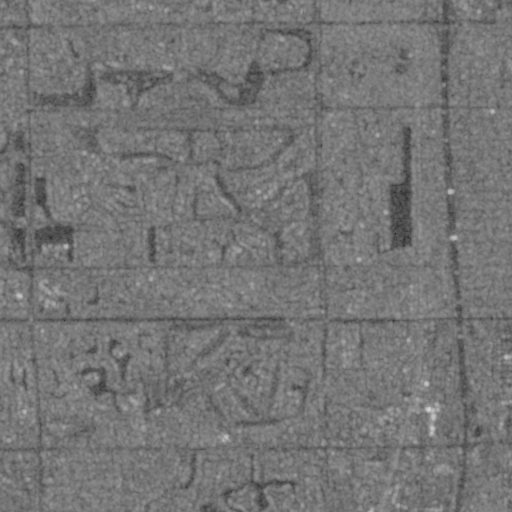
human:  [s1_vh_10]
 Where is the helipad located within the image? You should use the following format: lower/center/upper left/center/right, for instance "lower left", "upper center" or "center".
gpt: The helipad is located in the upper center of the image.
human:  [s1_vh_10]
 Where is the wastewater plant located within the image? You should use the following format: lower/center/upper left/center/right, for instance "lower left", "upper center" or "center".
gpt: The wastewater plant is located in the lower right of the image.
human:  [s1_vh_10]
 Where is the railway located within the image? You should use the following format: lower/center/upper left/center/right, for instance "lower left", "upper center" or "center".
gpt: The railway is located in the right of the image.
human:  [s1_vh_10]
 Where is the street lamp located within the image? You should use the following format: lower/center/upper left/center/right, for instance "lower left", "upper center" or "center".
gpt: The street lamp is located in the upper center of the image.
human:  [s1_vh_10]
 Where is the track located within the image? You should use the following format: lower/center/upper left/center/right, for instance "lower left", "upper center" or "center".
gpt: There is no track in the image.

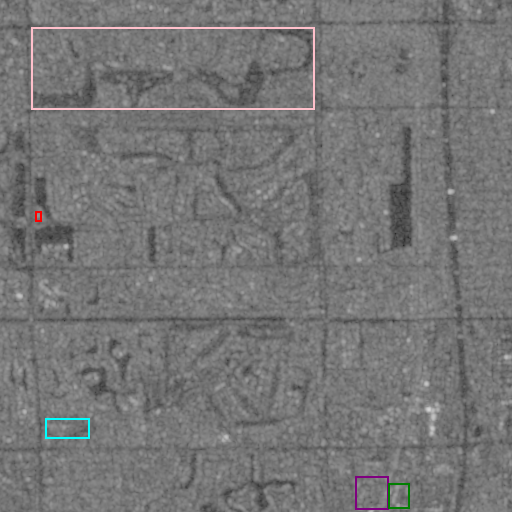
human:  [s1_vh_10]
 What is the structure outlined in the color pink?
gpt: The structure outlined in pink is a park.
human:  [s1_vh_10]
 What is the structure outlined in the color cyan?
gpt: The structure outlined in cyan is a parking lot.
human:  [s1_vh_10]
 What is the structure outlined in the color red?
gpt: The structure outlined in red is a power substation.
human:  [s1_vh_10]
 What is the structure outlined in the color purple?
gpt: The structure outlined in purple is a wastewater plant.
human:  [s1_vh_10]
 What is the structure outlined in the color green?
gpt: The structure outlined in green is a building.
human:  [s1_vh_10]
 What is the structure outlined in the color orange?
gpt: There is no orange outline.